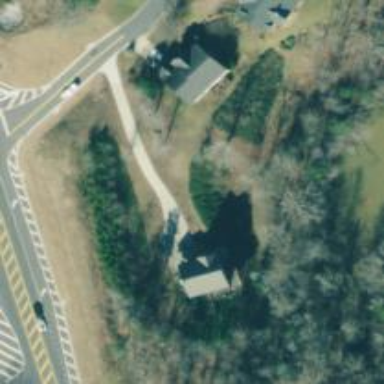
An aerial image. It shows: Driveway.